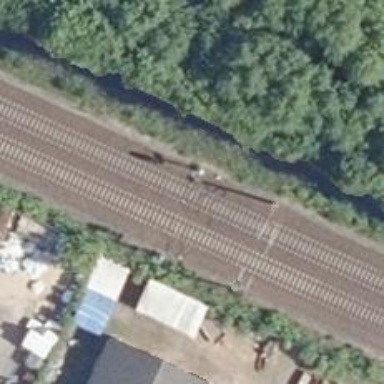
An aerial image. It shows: Railway signal.